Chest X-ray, AP view. Patient: 24 years old, sex M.
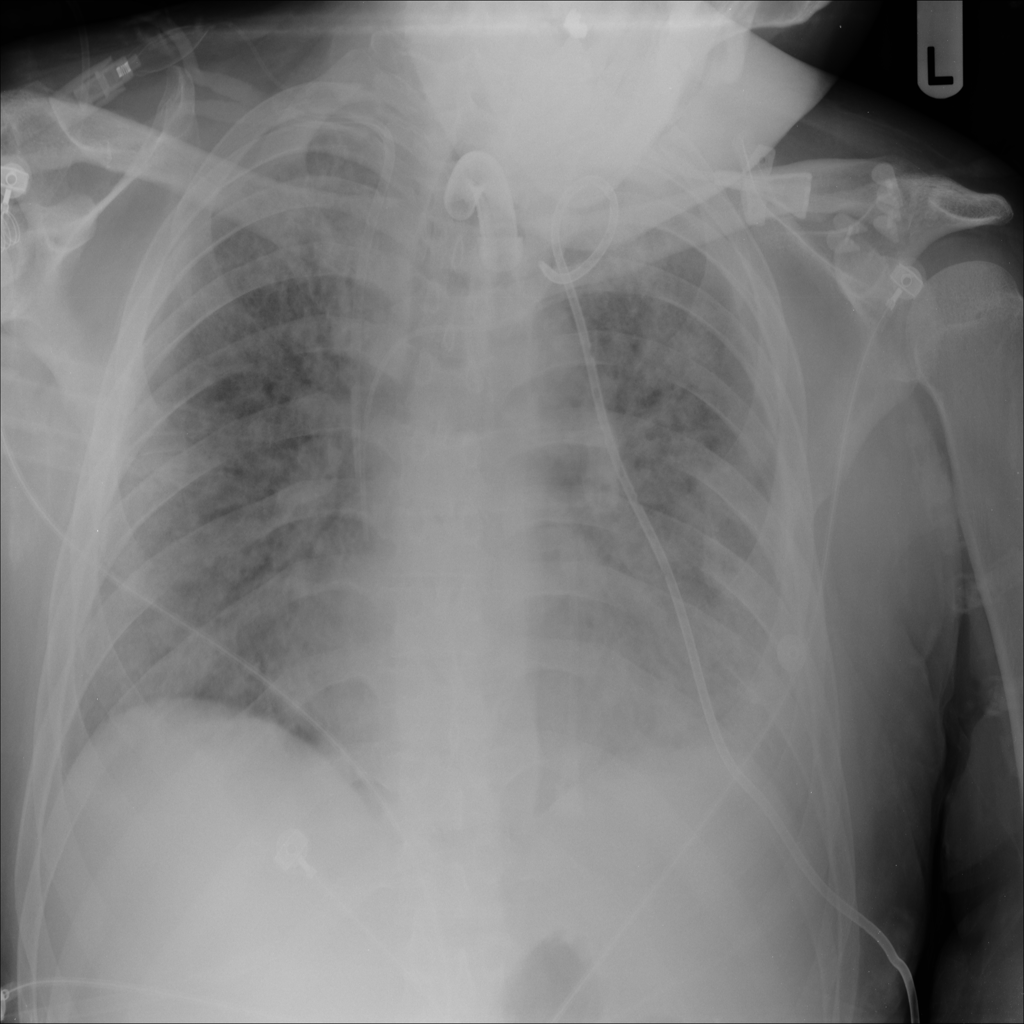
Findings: Infiltration